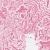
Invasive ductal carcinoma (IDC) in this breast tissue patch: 0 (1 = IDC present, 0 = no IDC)